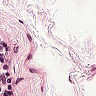
Metastatic tissue present: no